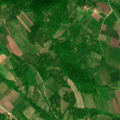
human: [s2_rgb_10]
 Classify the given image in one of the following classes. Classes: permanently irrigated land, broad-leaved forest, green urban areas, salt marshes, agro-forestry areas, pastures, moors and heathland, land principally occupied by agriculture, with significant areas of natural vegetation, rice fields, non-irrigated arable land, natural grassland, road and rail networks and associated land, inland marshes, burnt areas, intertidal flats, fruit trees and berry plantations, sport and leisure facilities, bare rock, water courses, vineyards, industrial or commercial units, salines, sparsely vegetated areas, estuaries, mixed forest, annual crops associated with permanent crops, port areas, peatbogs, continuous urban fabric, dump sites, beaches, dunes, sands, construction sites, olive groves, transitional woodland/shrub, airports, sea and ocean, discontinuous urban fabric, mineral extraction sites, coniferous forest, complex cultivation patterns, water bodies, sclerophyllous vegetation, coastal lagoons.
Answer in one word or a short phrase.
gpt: complex cultivation patterns, land principally occupied by agriculture, with significant areas of natural vegetation, broad-leaved forest